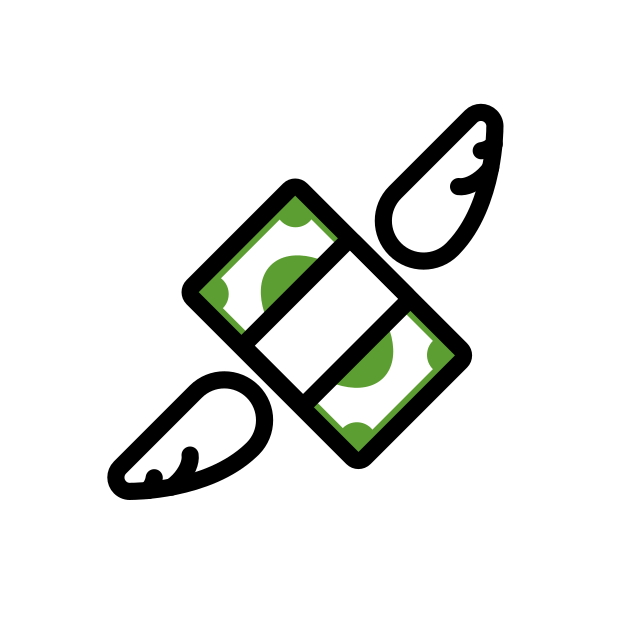
money with wings